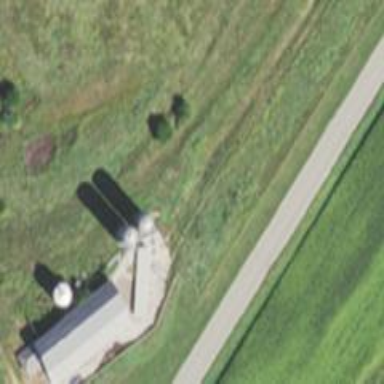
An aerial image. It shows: Silo.